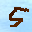
Label: 5